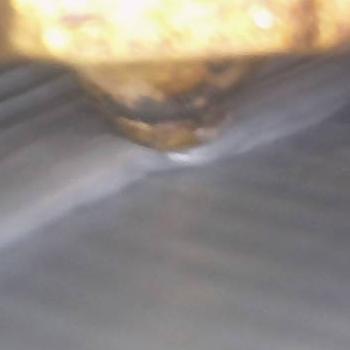
Flow rate: 238%